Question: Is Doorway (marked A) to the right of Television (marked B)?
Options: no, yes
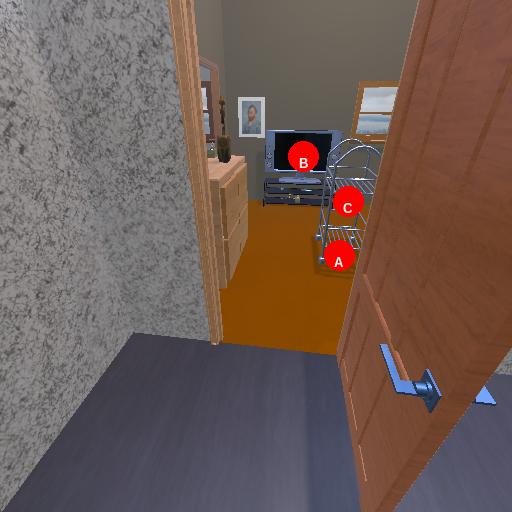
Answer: no